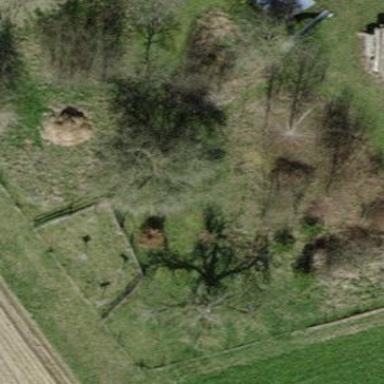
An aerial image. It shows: Orchard.